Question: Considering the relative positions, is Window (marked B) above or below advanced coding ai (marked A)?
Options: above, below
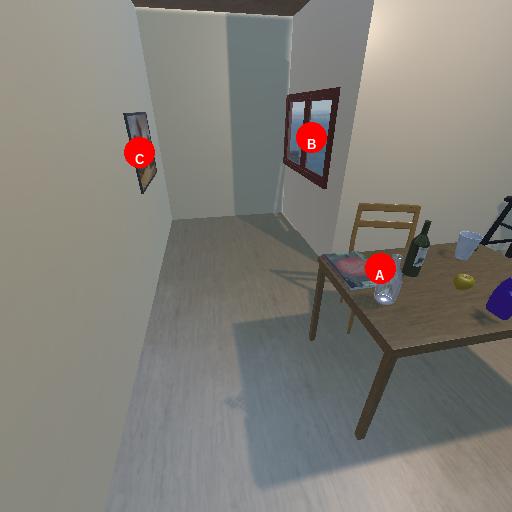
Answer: above